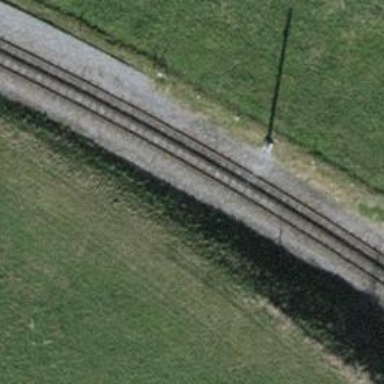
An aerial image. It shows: Railway milestone.